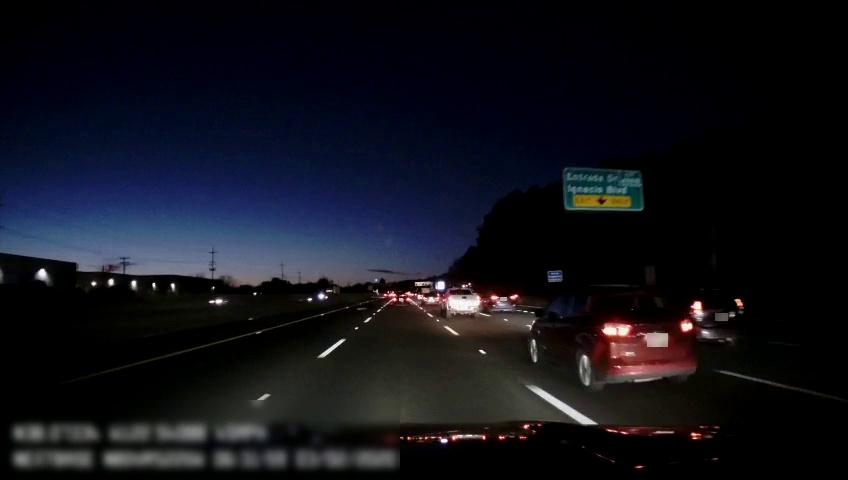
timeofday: Night
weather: Other
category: Drivable Space
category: Vehicles | Truck
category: Vehicles | Car
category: Vehicles | Car
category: Vehicles | Car
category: Vehicles | Car
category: Lanes | Alternate Lane
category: Lanes | Alternate Lane
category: Lanes | Alternate Lane
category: Lanes | Alternate Lane
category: Lanes | Alternate Lane
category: Traffic | Signs
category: Traffic | Signs